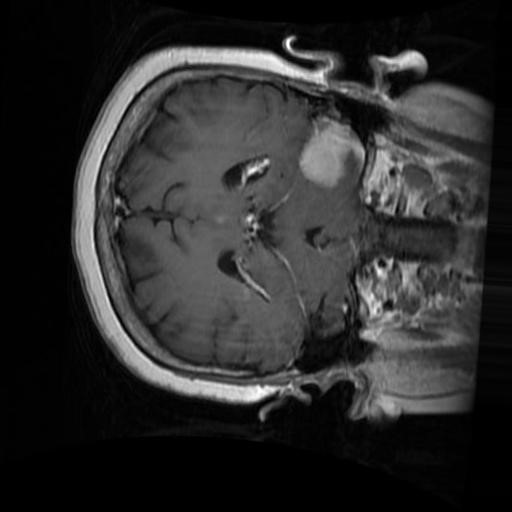
Label: brain_menin